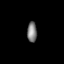
Tissue: prostate
Cell type: T cells
Senescence score: 0.3476
Nuclear area (px): 189
Mean DAPI intensity: 128.328